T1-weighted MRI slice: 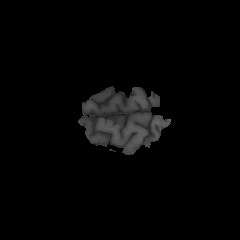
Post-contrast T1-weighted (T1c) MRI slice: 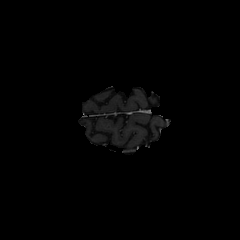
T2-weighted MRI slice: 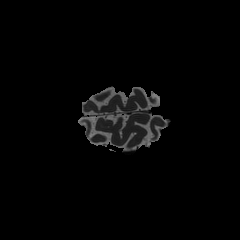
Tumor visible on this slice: no